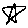
Label: star